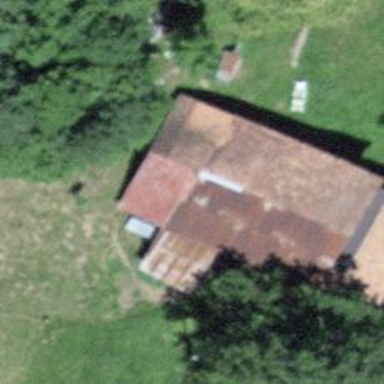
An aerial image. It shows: Barn.